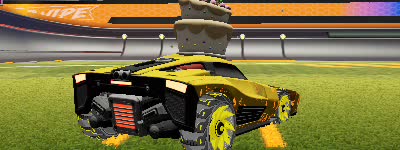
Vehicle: breakout